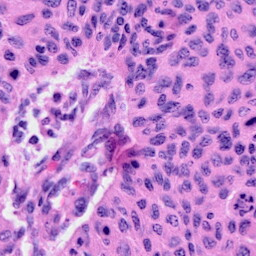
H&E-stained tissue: Cervix